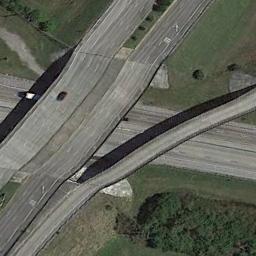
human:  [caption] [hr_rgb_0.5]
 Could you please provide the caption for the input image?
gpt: Here are two parallel overpasses, And there are many cars on the overpasses .

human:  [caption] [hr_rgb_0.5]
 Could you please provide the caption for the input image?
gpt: The overpass is over the roads on the lawn .

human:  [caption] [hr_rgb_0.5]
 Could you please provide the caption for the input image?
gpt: The overpass is on the grass next to some trees .

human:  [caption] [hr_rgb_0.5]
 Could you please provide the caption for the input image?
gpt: The grass is under the overpass .

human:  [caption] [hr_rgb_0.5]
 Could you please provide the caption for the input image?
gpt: There are some green trees and meadows around the overpass .